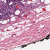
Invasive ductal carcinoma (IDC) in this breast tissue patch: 1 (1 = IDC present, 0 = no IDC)